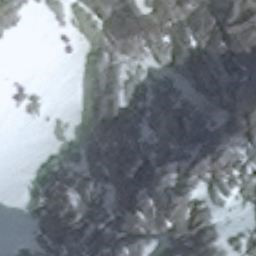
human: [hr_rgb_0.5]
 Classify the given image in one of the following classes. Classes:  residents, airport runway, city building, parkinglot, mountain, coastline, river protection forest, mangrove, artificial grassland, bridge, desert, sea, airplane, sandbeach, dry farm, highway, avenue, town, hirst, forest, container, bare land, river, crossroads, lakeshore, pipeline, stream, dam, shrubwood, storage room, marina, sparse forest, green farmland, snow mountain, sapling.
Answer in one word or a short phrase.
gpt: snow mountain